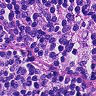
Metastatic tissue present: no